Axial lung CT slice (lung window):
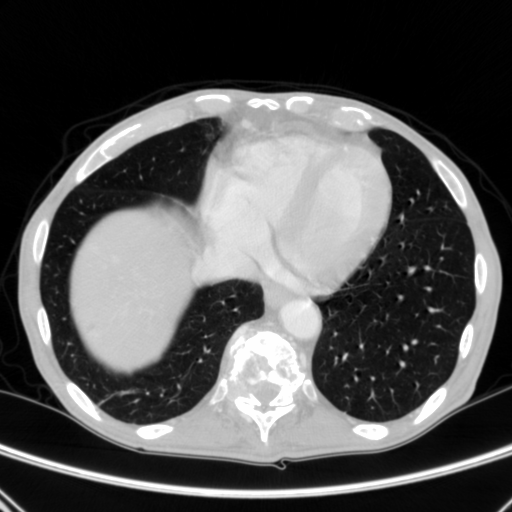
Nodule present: no